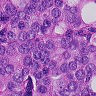
Metastatic tissue present: yes